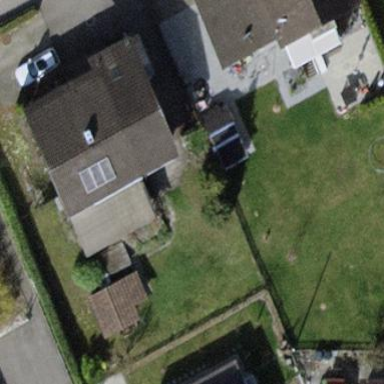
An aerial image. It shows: Simple house.